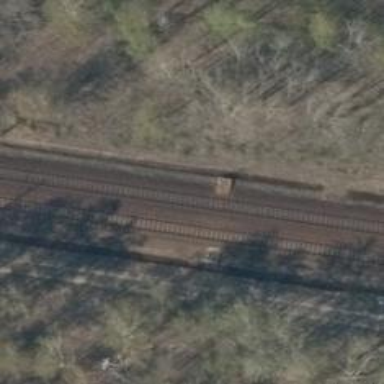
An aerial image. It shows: Railway signal.